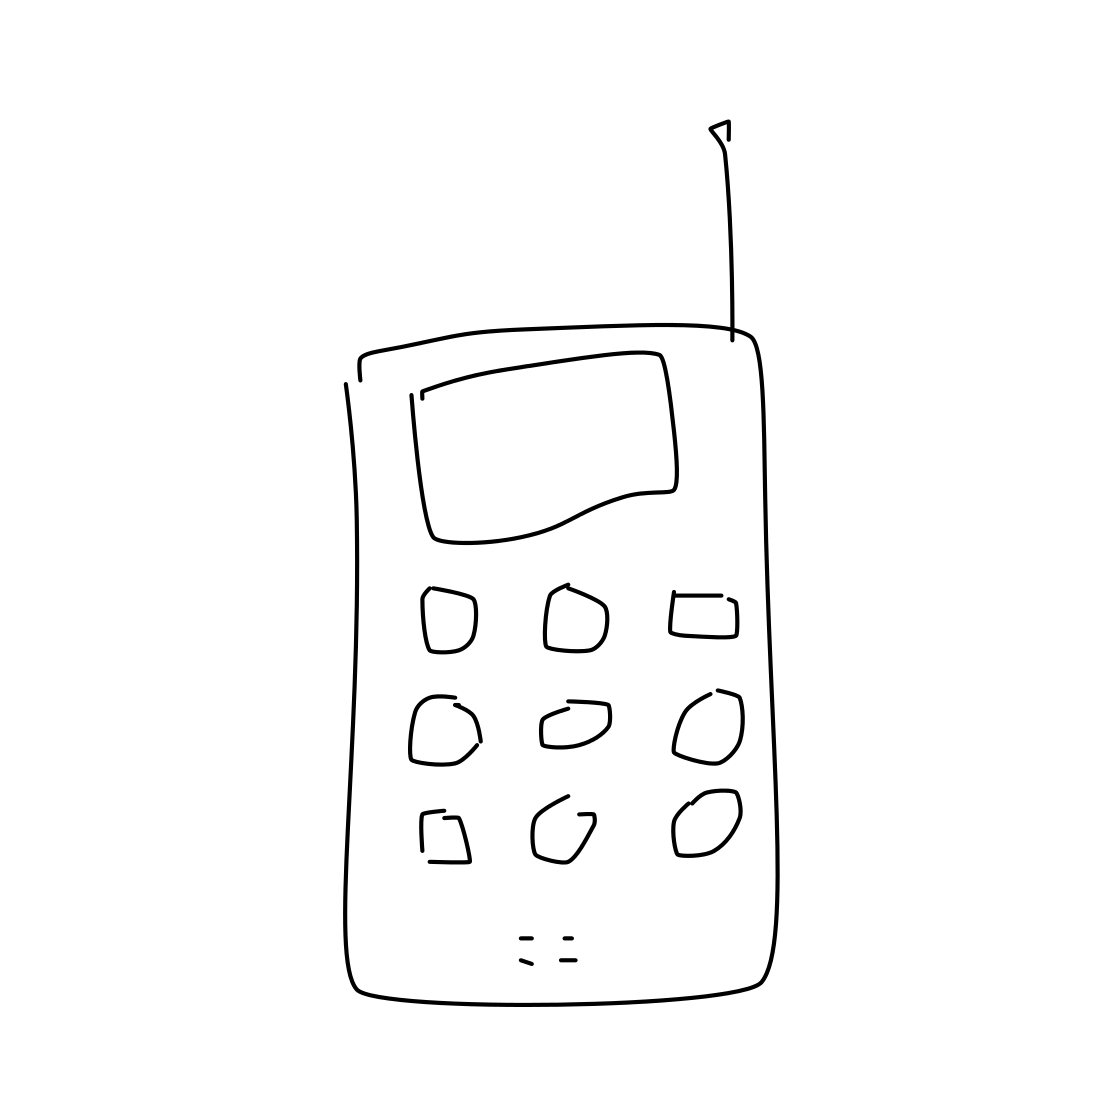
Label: cell phone